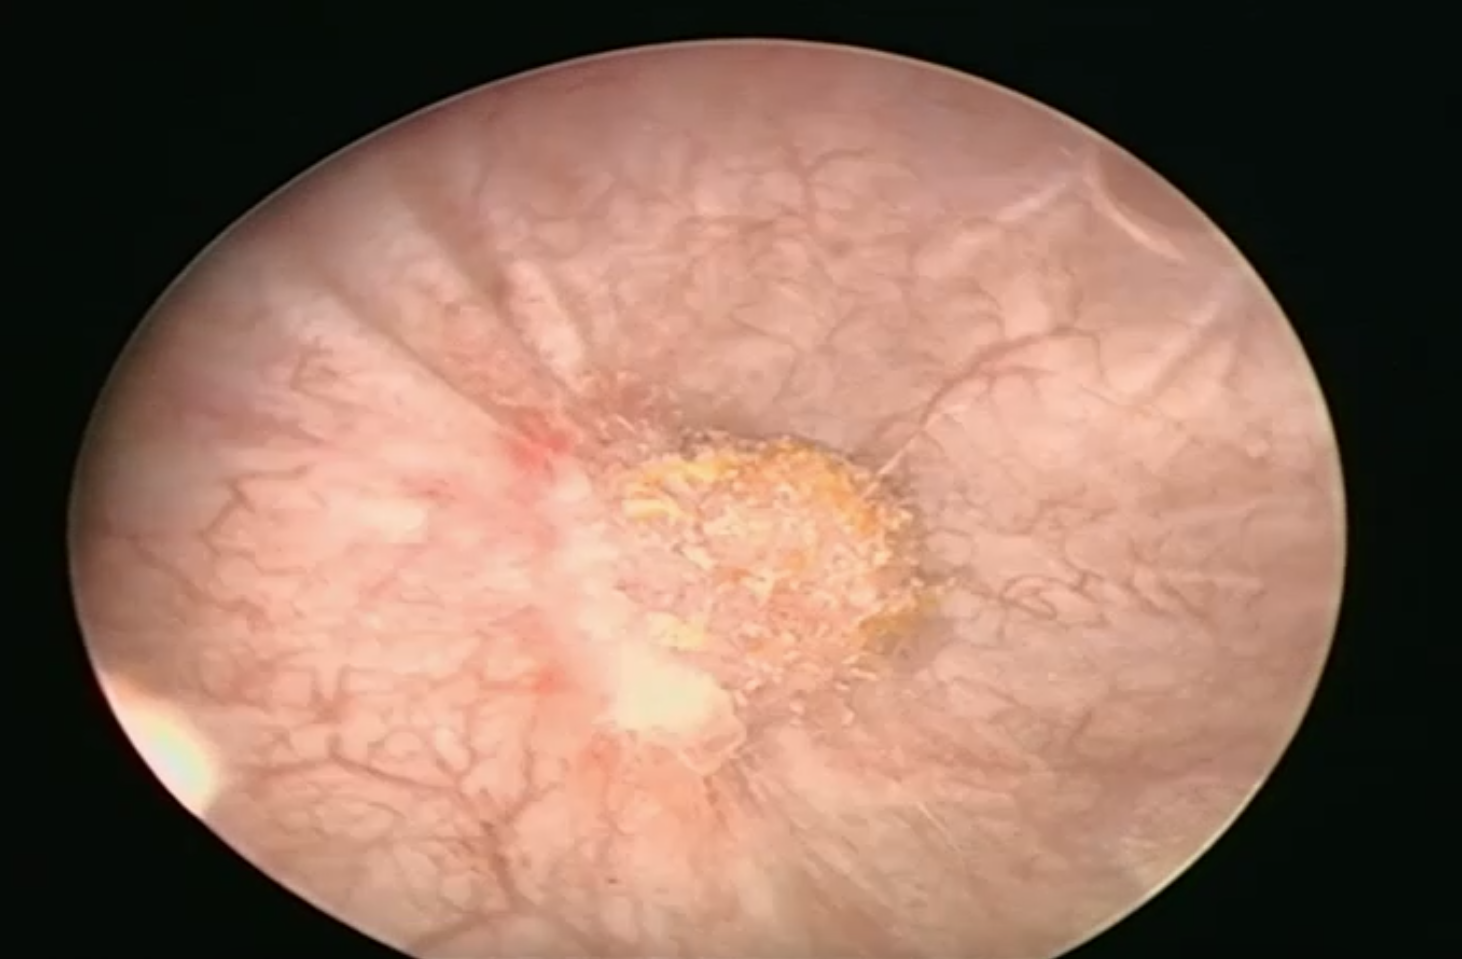
Modality: WLC
Class: Malignant
Subclass: HighGradePapillary
Lesion: L1
Stage: T2
Morphology: Papillary
Bladder cancer association: Yes